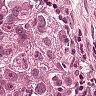
Metastatic tissue present: yes